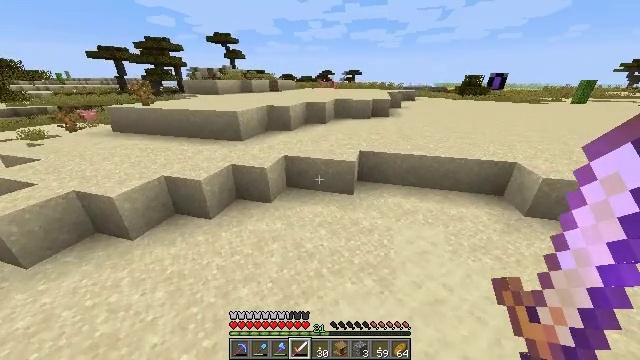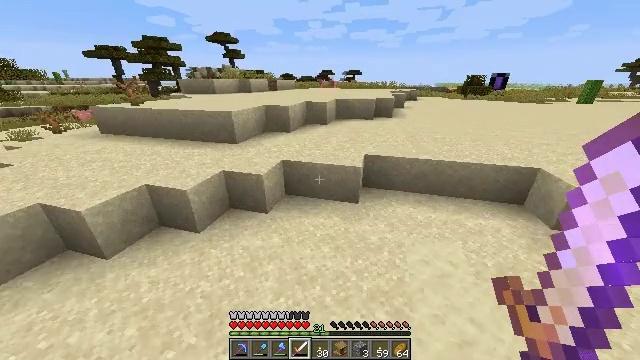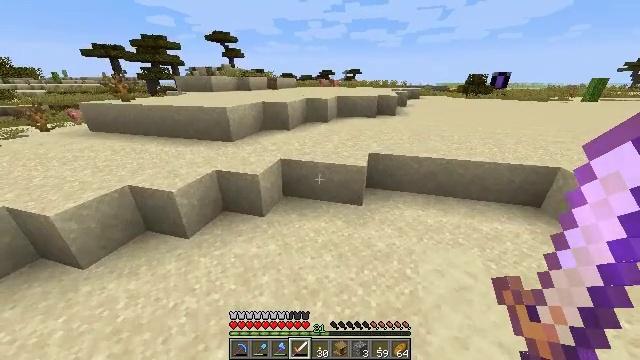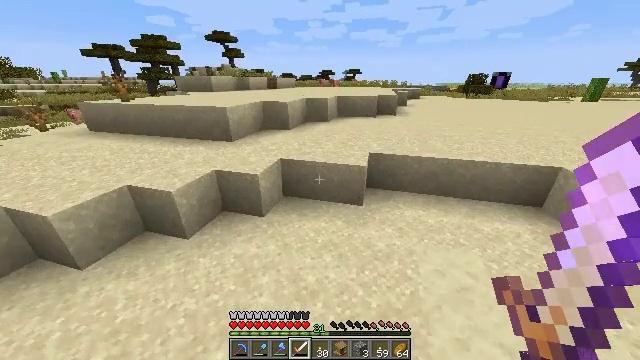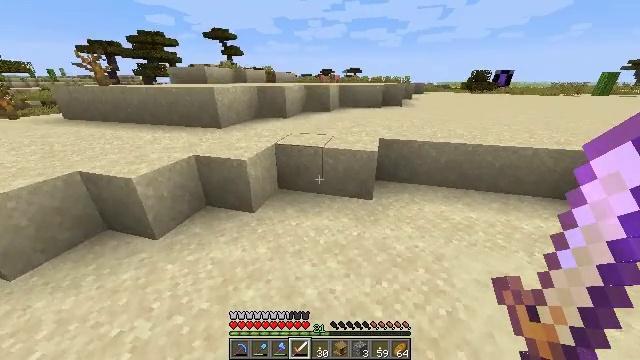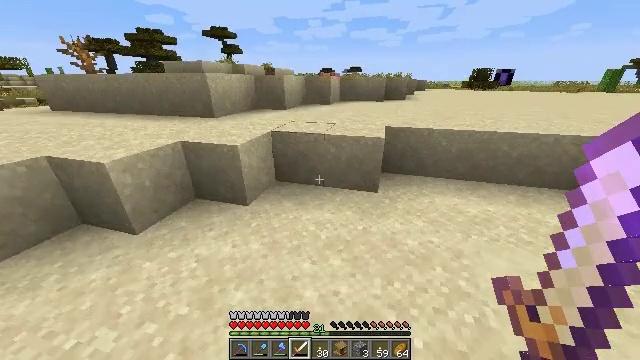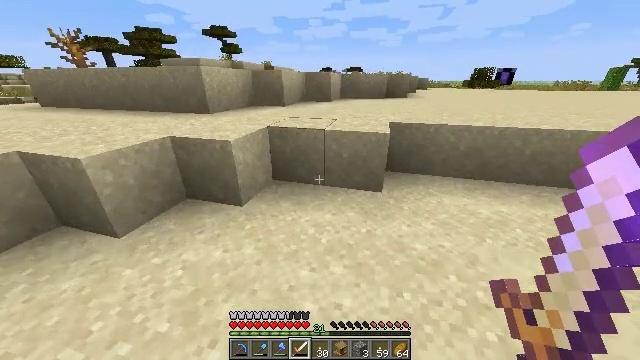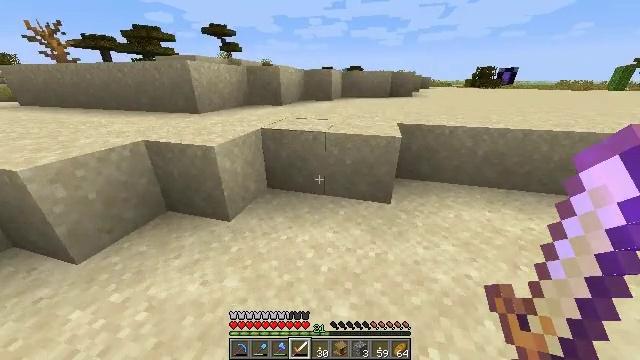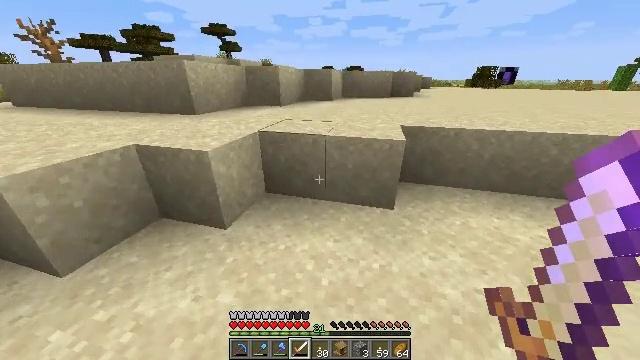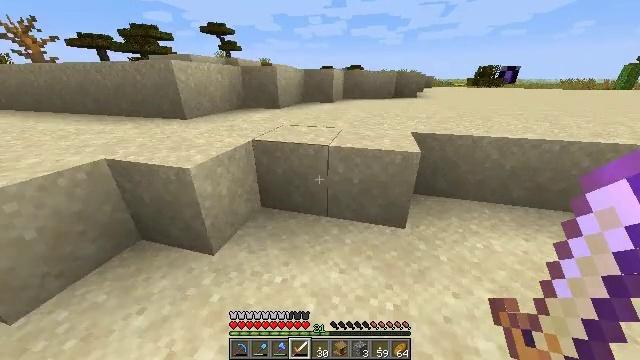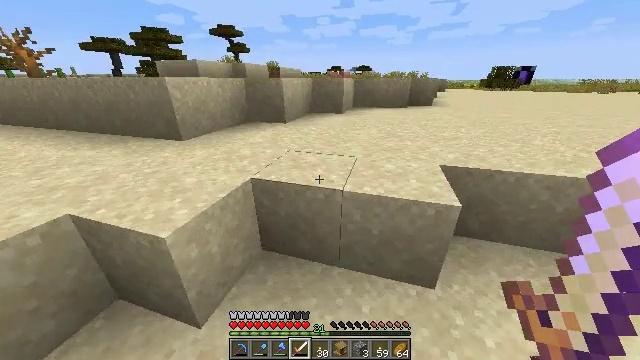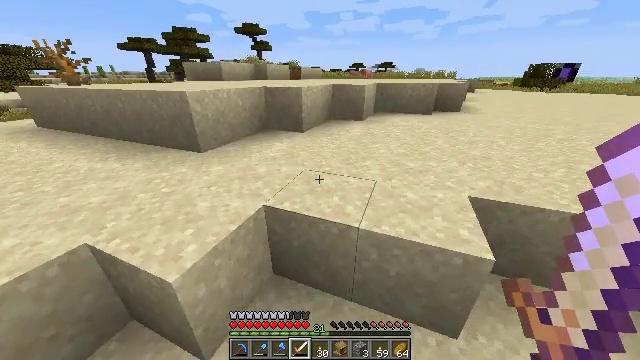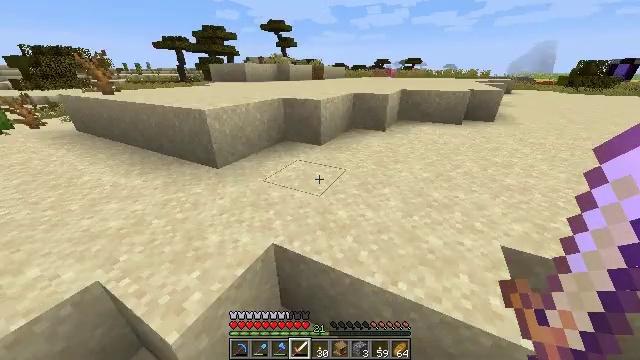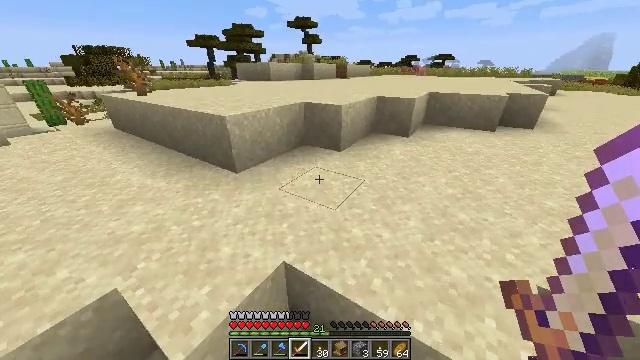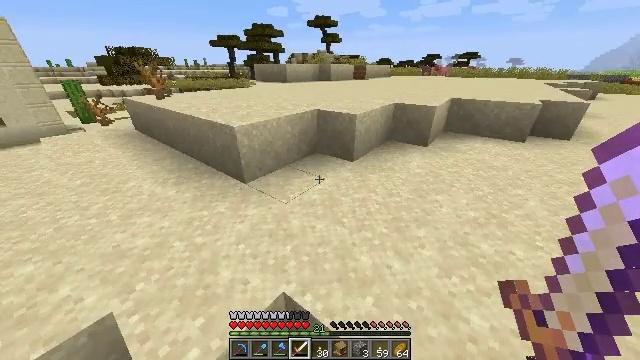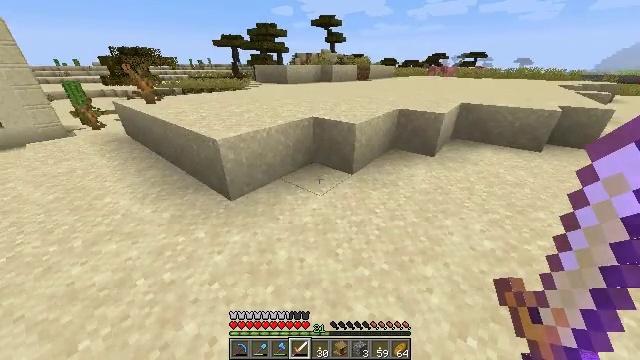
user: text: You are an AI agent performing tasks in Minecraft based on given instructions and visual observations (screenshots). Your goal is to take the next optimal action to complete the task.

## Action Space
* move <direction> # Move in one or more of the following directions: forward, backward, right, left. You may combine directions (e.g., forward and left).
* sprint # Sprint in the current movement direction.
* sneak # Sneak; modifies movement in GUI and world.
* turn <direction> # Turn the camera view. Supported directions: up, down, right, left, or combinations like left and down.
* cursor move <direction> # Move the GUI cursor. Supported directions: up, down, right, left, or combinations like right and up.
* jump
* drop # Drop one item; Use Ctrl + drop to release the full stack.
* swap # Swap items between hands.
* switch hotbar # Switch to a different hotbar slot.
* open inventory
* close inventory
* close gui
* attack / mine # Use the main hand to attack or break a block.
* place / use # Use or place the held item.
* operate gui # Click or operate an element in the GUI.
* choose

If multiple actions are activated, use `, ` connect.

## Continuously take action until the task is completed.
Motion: motion action
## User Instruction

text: Reclaim the acacia fence from a structure.
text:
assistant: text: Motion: move forward, sprint, jump
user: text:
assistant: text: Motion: move forward, sprint
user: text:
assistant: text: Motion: move forward, sprint
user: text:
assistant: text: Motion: move forward, sprint
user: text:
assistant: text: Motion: move forward, sprint
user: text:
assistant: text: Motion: move forward, sprint
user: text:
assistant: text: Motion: move forward, sprint
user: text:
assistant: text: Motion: move forward, sprint
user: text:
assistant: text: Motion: move forward, sprint
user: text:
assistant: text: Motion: move forward, sprint, turn left, jump
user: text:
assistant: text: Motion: move forward, sprint, turn left, jump
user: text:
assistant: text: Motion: move forward, sprint, turn left, jump
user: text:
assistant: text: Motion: move forward, sprint, turn left, jump
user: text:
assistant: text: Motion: move forward, sprint, turn left, jump
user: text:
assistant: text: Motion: move forward, sprint, turn left
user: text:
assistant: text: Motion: move forward, sprint
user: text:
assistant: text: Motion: move forward, sprint, turn left
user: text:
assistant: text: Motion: move forward, sprint
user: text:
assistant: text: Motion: move forward, sprint
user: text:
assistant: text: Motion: move forward, sprint, jump
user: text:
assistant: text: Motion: move forward, sprint, jump
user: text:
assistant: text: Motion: move forward, sprint, jump
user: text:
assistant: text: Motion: move forward, sprint, jump
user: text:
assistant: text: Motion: move forward, sprint, jump
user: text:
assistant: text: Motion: move forward, sprint
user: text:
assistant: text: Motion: move forward, sprint
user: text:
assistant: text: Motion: move forward, sprint
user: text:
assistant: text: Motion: move forward, sprint
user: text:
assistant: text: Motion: move forward, sprint
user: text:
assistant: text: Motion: move forward, sprint